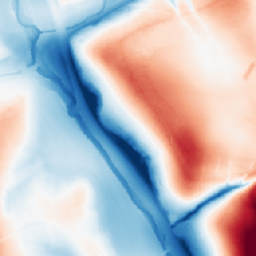
Category: classical
Decomposition family: gaussian_anisotropic
Decomposition parameters: sigma_x: 50
sigma_y: 10
Upsampling method: area
Upsampling parameters: scale: 4
Upsampling scale: 4